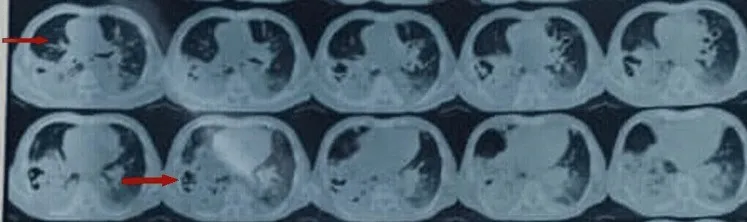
HRCT of the chest. . HRCT of the chest showing multiple heterogeneously enhancing lesions of bilateral lung fields with consolidation of the right lower lobe.
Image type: radiology (ct)